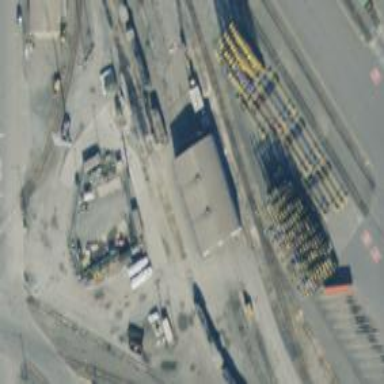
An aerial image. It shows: Railway yard used for servicing trains.